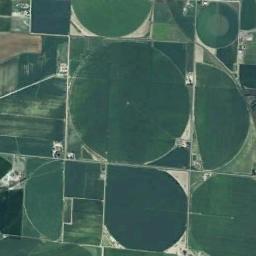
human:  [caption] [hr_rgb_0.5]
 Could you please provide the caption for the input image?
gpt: There are some green circle farmland and square farmland .

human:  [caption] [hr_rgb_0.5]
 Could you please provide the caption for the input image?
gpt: Several dark green circular or fan-shaped farmlands with different radii and radians are surrounded by some other shapes of farmlands .

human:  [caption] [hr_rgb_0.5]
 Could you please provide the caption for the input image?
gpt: Several circular green fields of various sizes arranged neatly, With semicircles .

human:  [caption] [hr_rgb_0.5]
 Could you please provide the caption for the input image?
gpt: There is a round field in the lower right corner .

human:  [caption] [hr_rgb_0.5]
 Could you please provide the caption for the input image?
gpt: There are some green circular farmlands of the different sizes .